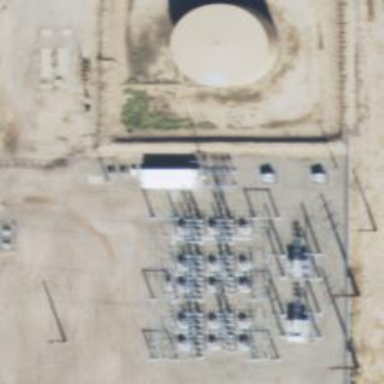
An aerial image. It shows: Switch used for power control.